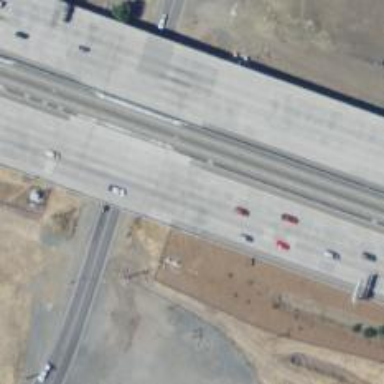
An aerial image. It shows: Light rail bridge.